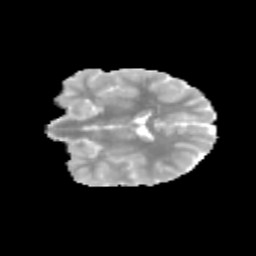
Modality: MD
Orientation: coronal
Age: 10
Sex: male
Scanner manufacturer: siemens
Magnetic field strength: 3 T
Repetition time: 3.8 s
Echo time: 0.07 s